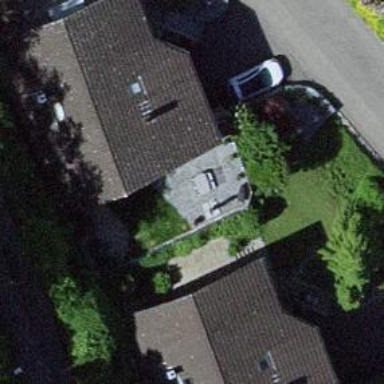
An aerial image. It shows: Simple house.